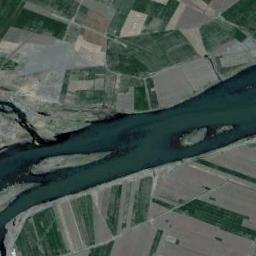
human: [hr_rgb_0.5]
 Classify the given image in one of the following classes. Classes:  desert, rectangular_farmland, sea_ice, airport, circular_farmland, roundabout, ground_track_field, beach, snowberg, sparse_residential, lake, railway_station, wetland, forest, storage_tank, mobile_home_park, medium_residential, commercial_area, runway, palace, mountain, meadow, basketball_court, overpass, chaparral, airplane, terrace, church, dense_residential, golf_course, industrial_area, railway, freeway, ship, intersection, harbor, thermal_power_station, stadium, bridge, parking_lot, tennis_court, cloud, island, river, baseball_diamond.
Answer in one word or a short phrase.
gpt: river